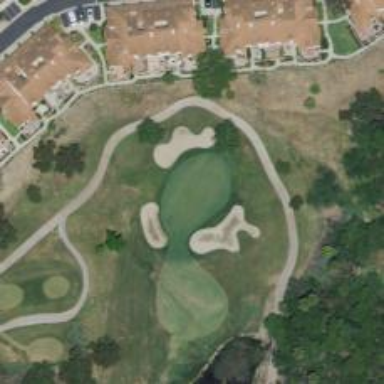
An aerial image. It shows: Golf hole.